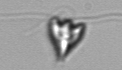
Label: Pyramimonas_longicauda